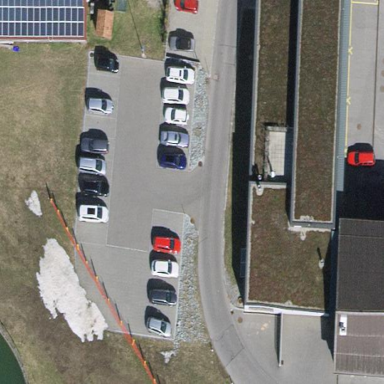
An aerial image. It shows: Parking area.